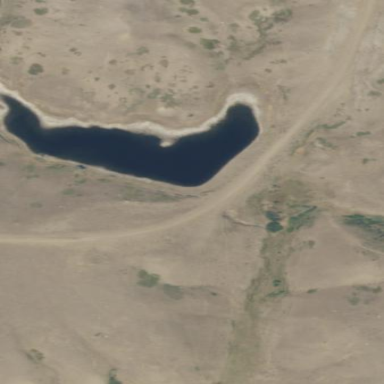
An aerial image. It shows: Reservoir.